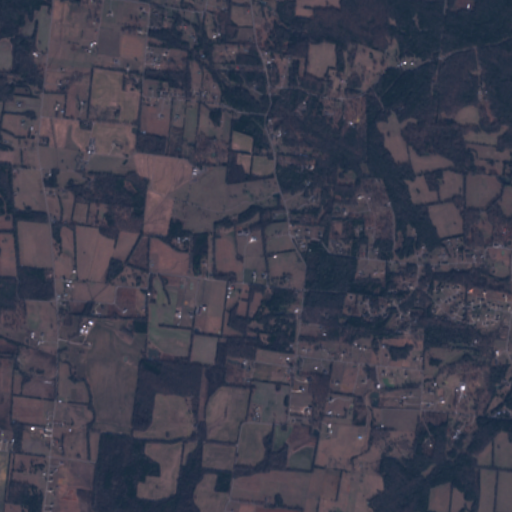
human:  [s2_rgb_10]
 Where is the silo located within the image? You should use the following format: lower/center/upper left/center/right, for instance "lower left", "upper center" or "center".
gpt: The silo is located in the upper left of the image.
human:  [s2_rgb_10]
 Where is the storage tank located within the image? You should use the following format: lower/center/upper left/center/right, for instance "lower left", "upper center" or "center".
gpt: The storage tank is located in the center left of the image.
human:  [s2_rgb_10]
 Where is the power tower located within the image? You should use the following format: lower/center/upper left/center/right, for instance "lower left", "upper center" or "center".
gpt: There is no power tower in the image.